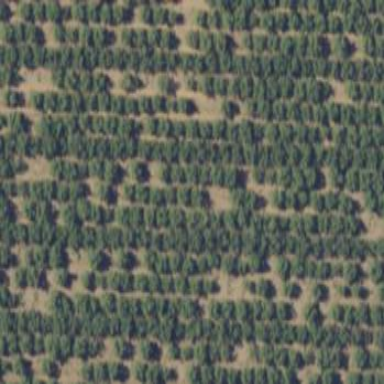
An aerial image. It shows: Almond orchard with rows of almond trees.